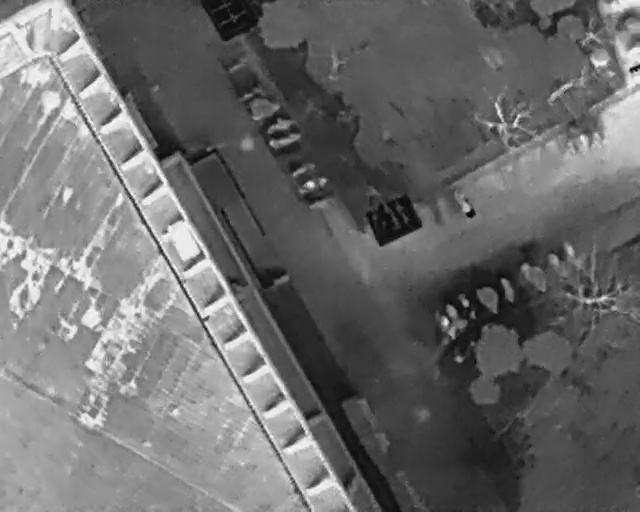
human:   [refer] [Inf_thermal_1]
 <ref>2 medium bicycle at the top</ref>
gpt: <box>[[43, 24, 45, 30, 167], [42, 20, 44, 28, 160]]</box>

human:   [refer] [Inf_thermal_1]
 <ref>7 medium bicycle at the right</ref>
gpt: <box>[[69, 37, 75, 40, 150], [69, 61, 73, 63, 150], [70, 59, 75, 61, 150], [74, 56, 78, 60, 150], [76, 55, 81, 57, 162], [84, 50, 89, 53, 150], [80, 52, 86, 56, 150]]</box>

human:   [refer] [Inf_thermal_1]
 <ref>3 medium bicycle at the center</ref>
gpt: <box>[[46, 29, 48, 36, 155], [47, 32, 49, 39, 155], [67, 63, 72, 65, 150]]</box>